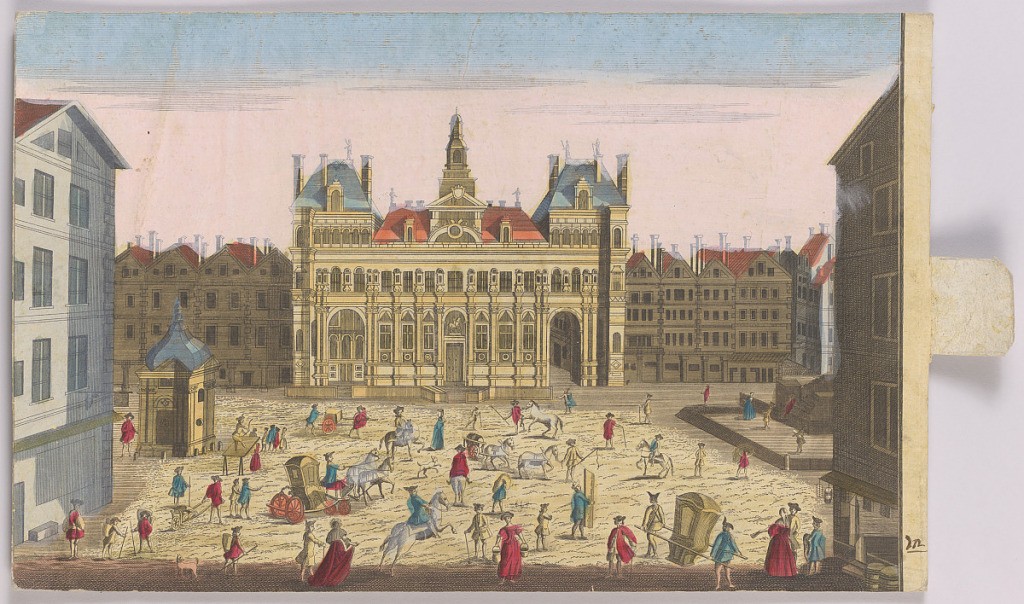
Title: Peep-Show Print
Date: mid-18th century
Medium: Engraving and brush and wash on paper
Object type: Print
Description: Peep-show print